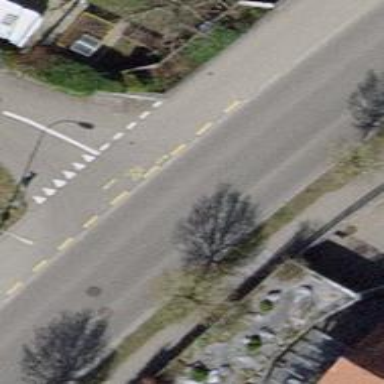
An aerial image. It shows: Unmarked crossing on the road.